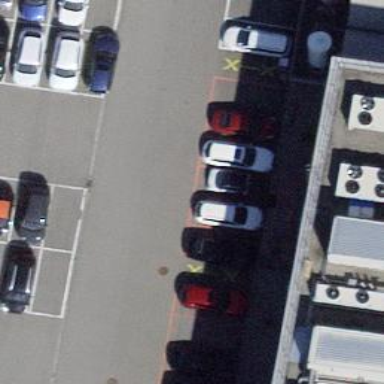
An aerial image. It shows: Parking aisle designated as service road.